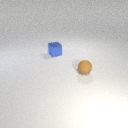
small brown rubber sphere in front of small blue metal cube